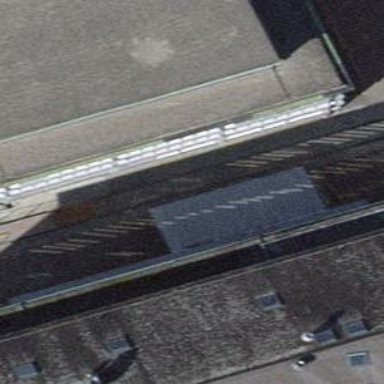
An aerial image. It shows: View of roof of building.